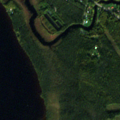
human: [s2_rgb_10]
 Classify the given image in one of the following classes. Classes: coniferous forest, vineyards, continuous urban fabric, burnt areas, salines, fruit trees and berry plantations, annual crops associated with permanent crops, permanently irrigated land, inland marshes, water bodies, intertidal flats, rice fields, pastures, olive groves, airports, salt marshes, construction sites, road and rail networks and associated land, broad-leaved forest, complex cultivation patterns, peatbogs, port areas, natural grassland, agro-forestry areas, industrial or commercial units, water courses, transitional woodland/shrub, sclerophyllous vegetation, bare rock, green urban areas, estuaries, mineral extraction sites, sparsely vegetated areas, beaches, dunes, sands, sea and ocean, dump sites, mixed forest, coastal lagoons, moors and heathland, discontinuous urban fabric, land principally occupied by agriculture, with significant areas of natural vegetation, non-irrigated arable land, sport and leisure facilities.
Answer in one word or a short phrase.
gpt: coniferous forest, water bodies